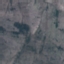
Label: HerbaceousVegetation